The trace is the raw vibration amplitude of a rotating bearing as a function of time. What is the most likely bearing condition (normal, inner_race, outer_race, ball)?
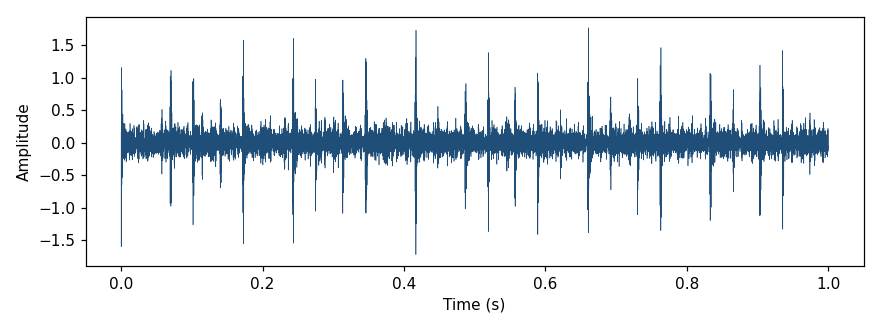
Answer: inner_race